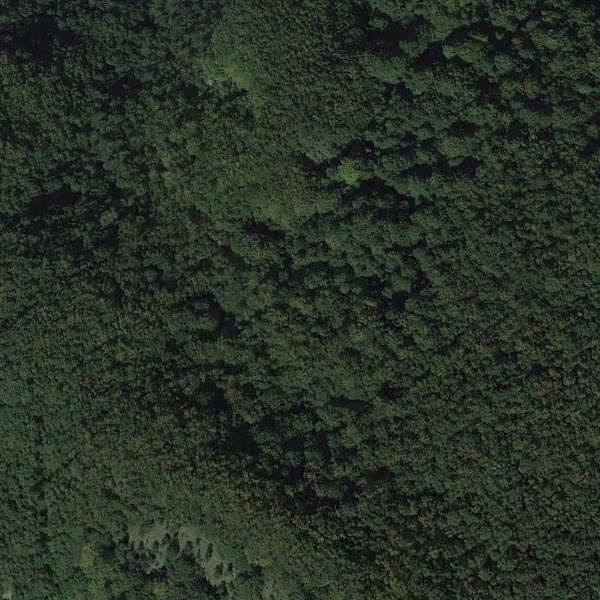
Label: Forest